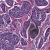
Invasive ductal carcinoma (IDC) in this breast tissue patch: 1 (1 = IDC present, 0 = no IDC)